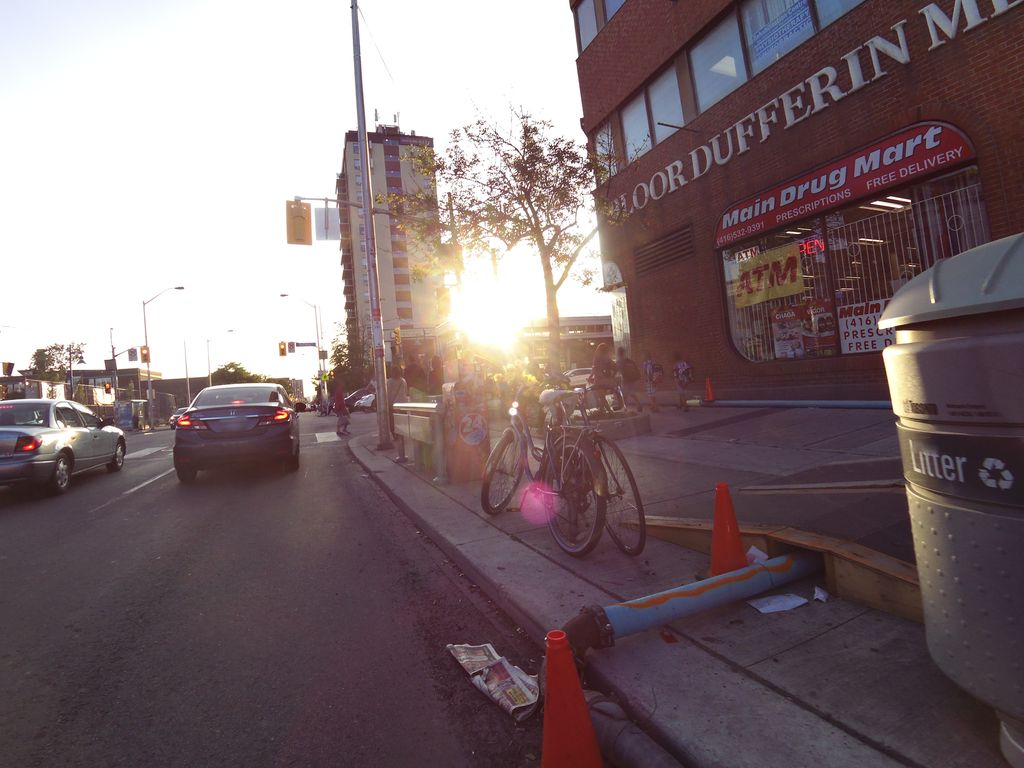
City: toronto